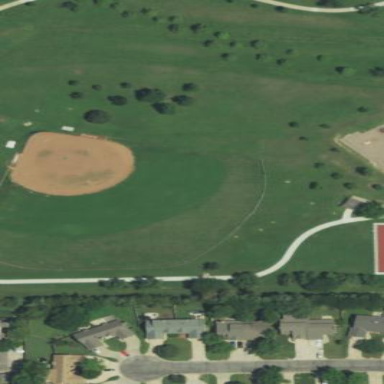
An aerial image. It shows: Baseball pitch for leisure land activities.